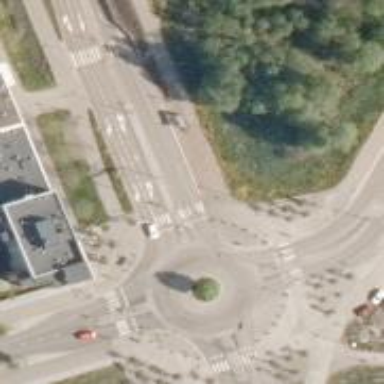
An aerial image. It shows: Asphalt cycleway.